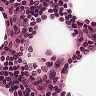
Metastatic tissue present: no